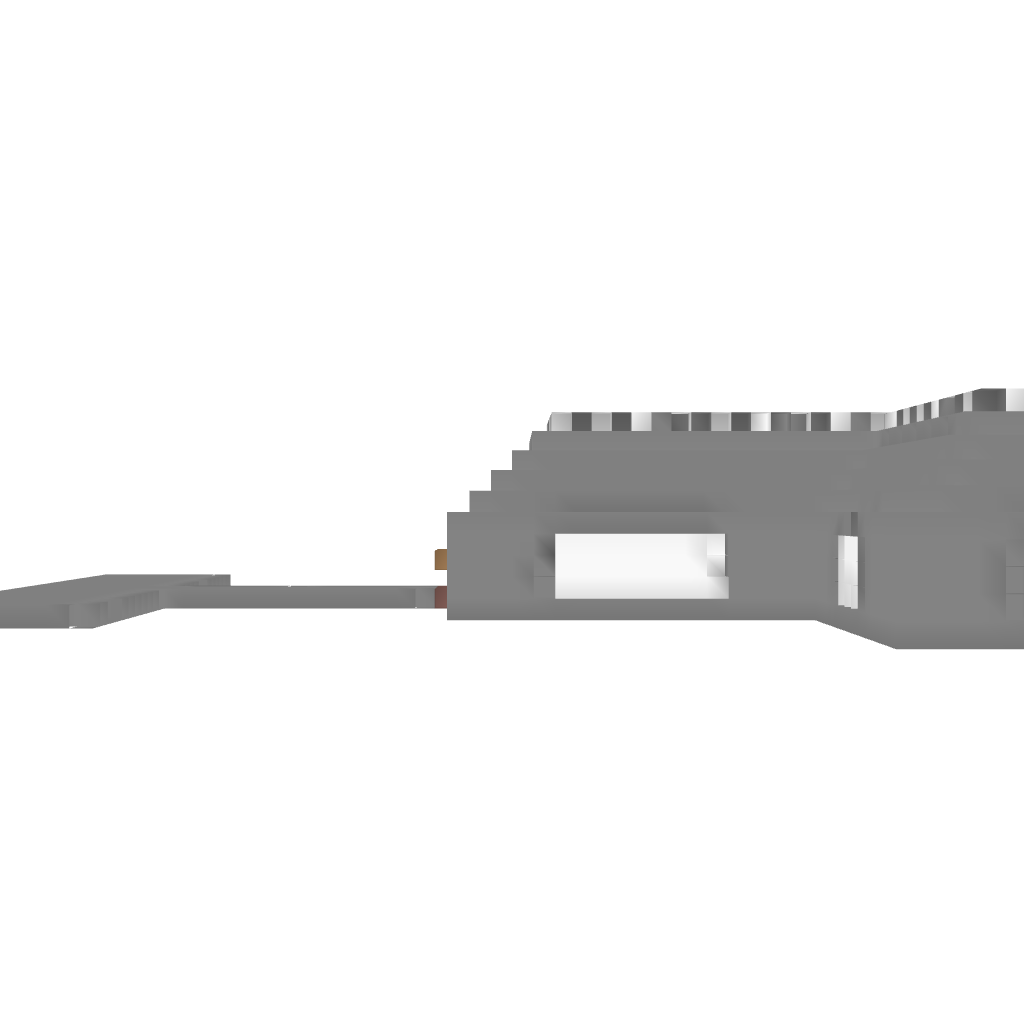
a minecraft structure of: Brick mansion bad low quality